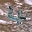
Label: 4